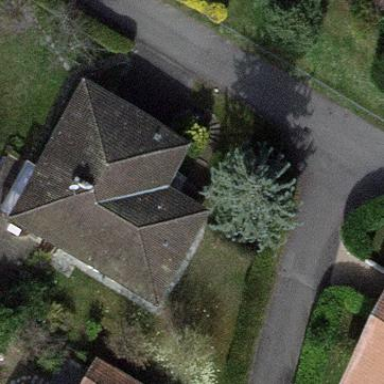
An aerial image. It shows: Detached building.